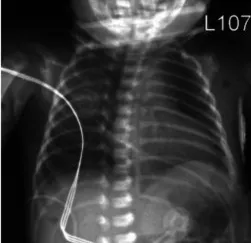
Chest x-ray at day of birth.
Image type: radiology (x_ray)